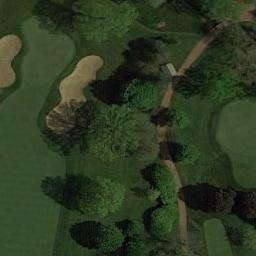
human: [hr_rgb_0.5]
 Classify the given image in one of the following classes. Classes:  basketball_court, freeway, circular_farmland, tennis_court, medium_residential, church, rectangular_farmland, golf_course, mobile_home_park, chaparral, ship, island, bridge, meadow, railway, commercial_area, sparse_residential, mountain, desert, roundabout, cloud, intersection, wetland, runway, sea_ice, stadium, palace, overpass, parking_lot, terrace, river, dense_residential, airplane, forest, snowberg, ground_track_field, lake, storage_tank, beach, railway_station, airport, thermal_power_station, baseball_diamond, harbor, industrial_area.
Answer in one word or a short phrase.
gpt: golf_course